Interaction volume radius: 10 \u00c5
Interaction volume height: 15 \u00c5
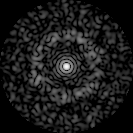
Disorder parameter: 0.8443